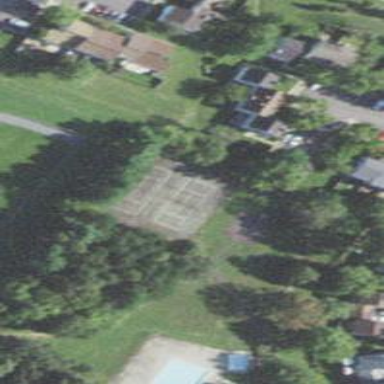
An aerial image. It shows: Tennis court on pitch designated for leisure land.